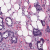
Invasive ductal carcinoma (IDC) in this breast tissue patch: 1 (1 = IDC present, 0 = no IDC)